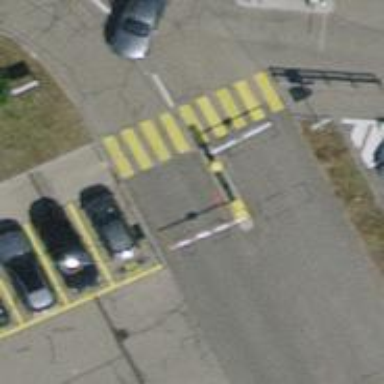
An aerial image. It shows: Lift gate barrier.